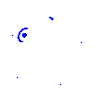
Particle: pion